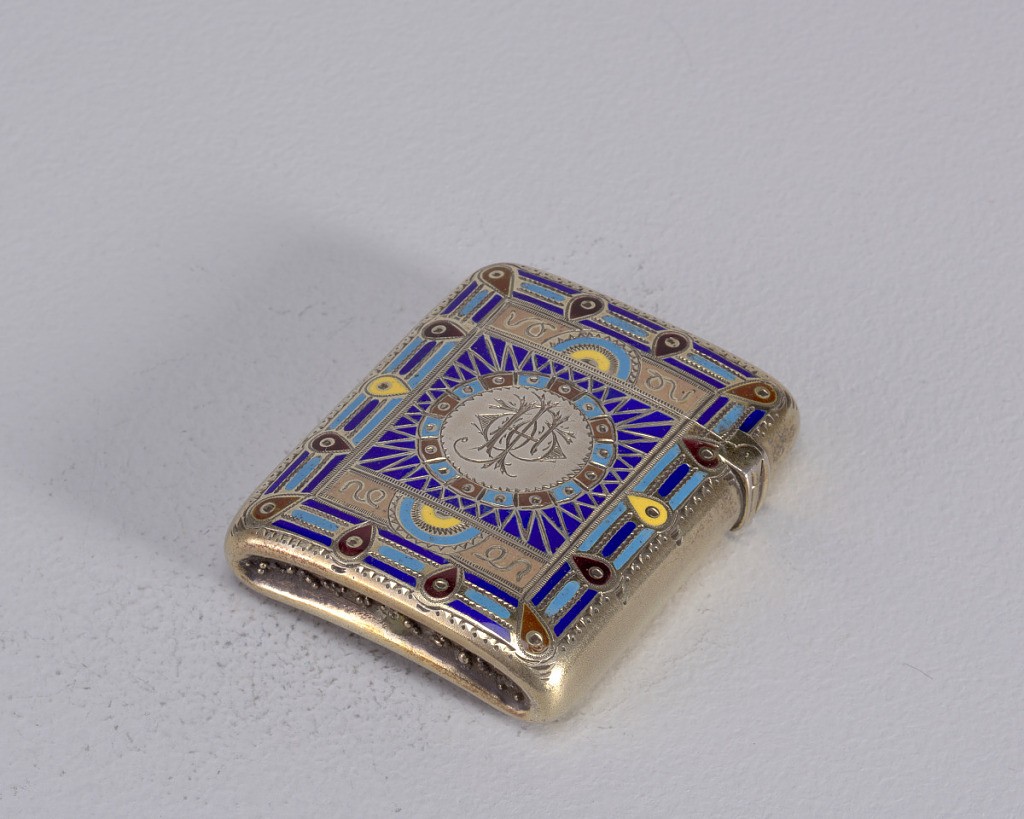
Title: Abstract Sunburst Reserve with Tear Drop Border
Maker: Gorham Manufacturing Company, Providence, Rhode Island, USA, founded 1818
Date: ca. 1886
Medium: Silver gilt, enamel
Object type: Matchsafe
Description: Rectangular, rounded corners, reverse slightly concave, with polychrome enamel and etched decoration, the square central reserve features open circle with monogram, the border of which is punctuated by alternating light blue and red square sections with perforations in center of each, on dark blue enamel ground an etched zig-zag design resembling sunrays radiates outwards from circle, square central reserve bordered on top and bottom by pink-beige strips with etched curly lines at each end, the center of each featuring light blue and yellow semi-circles with sawtoothed etched borders, outermost border comprised of alternating light and dark blue bands punctuated by tear drop motifs in yellow and red enamel, each of which has single perforation at their center; sides and reverse have gold wash on surface. Lid hinged on upper left side. Striker in recessed groove on bottom.